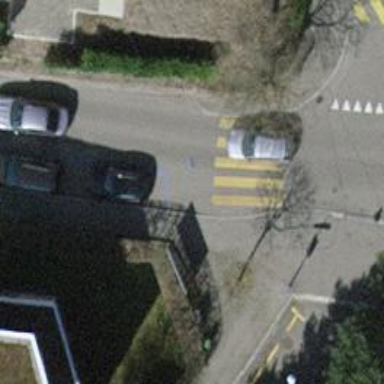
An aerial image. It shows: Kerb serving as barrier.